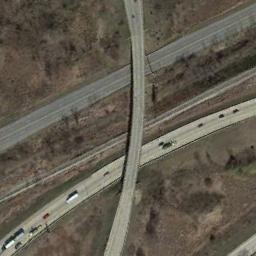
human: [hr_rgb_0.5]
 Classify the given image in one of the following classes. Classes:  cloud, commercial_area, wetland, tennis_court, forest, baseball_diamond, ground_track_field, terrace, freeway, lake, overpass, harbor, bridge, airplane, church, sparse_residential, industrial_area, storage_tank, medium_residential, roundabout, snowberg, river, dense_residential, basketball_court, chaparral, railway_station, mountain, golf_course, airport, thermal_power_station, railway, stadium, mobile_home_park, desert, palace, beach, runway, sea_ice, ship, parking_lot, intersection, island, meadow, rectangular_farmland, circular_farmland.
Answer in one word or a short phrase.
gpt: overpass